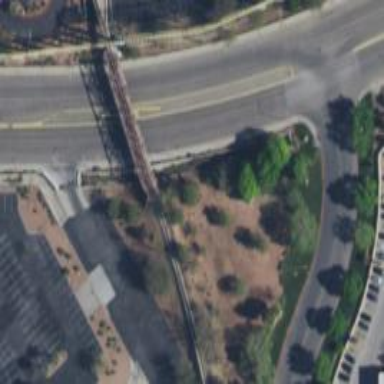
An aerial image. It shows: Monorail railway bridge.